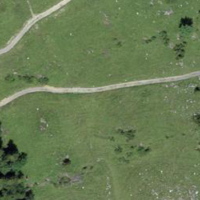
EUNIS habitat code: 23
Species observed at this site:
Leucojum vernum